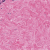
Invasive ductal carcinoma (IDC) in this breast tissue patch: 0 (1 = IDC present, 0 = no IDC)